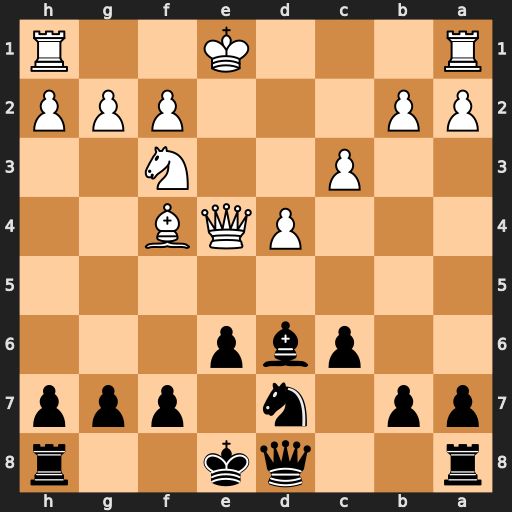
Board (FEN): r2qk2r/pp1n1ppp/2pbp3/8/3PQB2/2P2N2/PP3PPP/R3K2R
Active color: b
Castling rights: KQkq
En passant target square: -
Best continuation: Nf6 Qe3 Nd5 Bg5 Nxe3